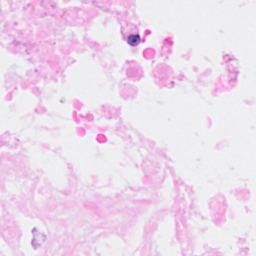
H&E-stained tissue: Breast